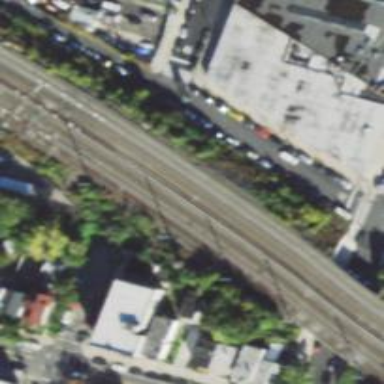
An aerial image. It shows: Electrified rail for trains.